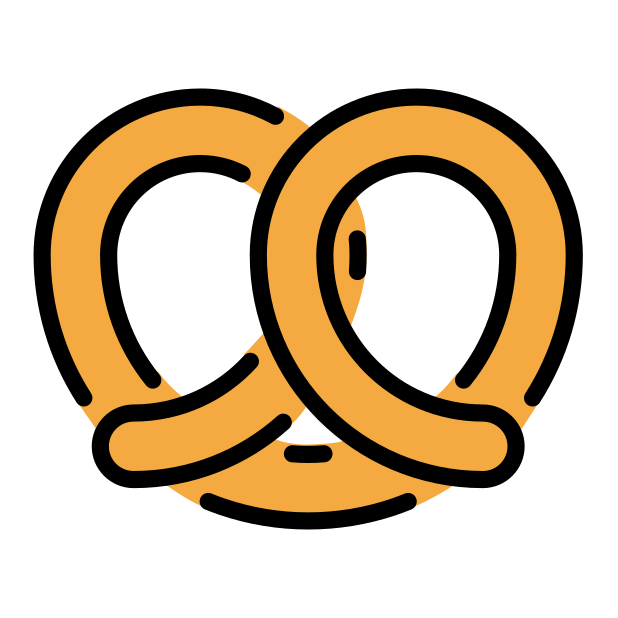
pretzel